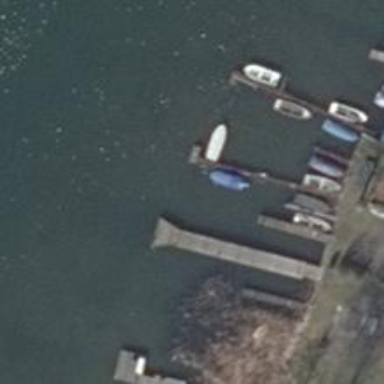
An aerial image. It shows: Man-made pier.